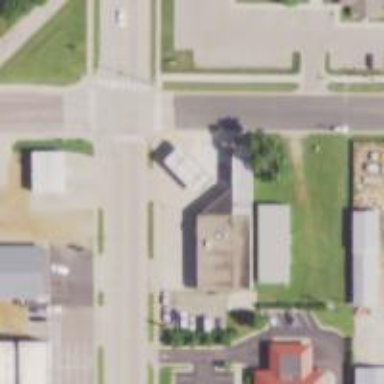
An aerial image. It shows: Convenience shop.